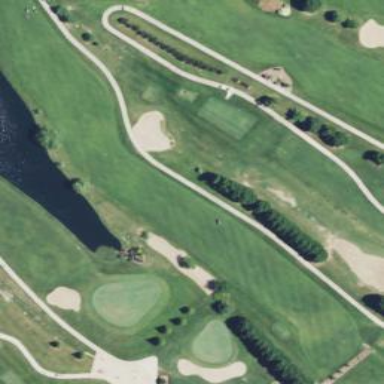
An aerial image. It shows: Grassy area designated as golf fairway.